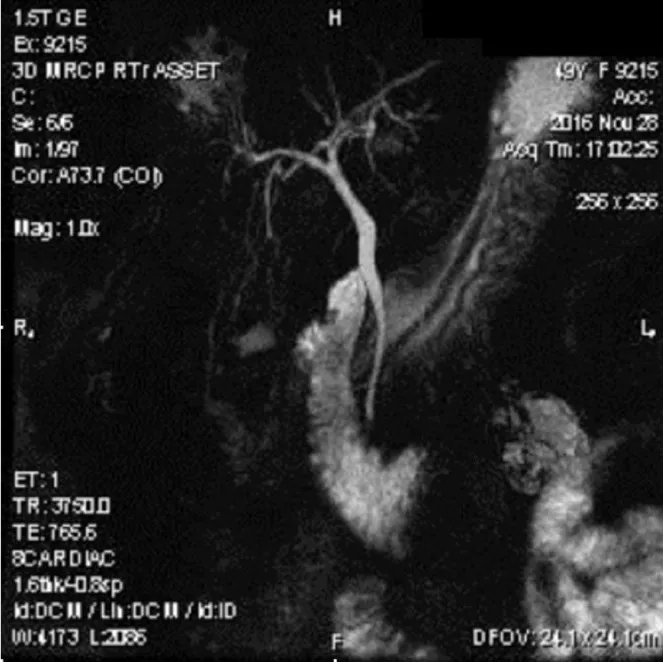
MRCP image shows normal intrahepatic and extrahepatic bile ducts, absence of gallbladder and cystic duct.
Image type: radiology (mri)